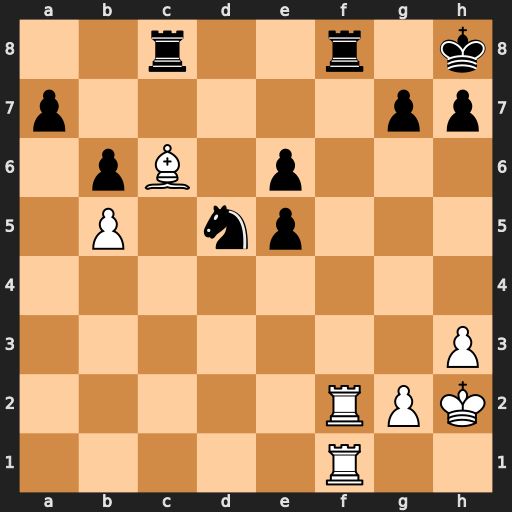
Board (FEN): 2r2r1k/p5pp/1pB1p3/1P1np3/8/7P/5RPK/5R2
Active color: w
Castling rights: -
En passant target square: -
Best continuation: Rxf8+ Rxf8 Rxf8#